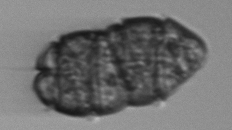
Label: Margalefidinium